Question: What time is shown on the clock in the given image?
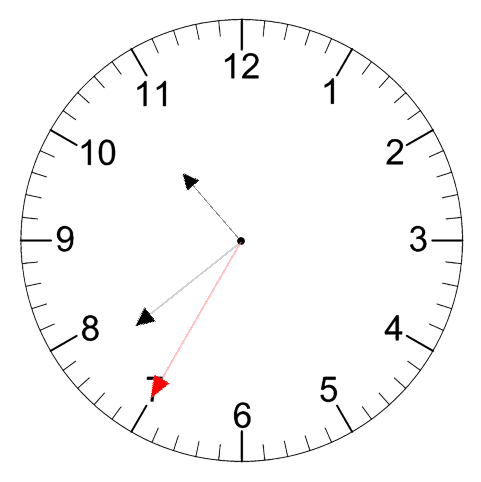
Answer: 10:38:35